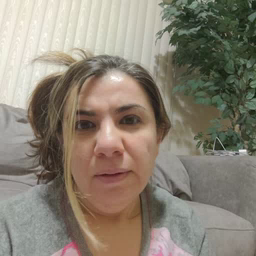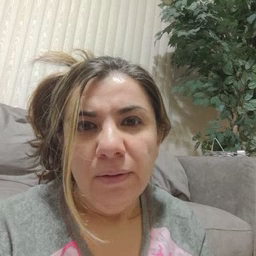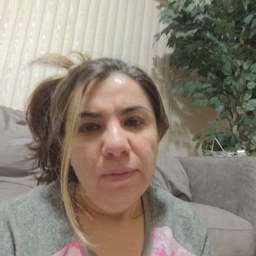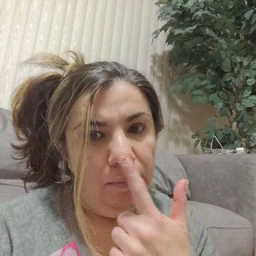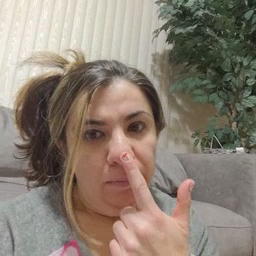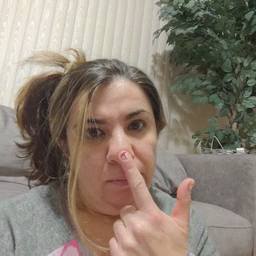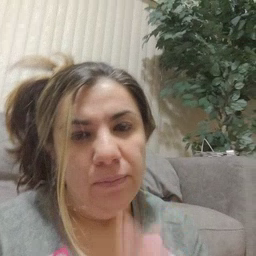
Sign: nose